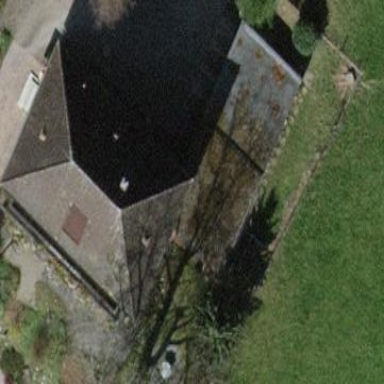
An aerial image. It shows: Garage with flat roof.